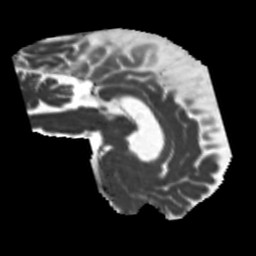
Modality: MD
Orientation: sagittal
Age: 47
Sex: male
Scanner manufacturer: siemens
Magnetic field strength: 3 T
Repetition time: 5.25 s
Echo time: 0.08 s